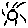
Label: sun